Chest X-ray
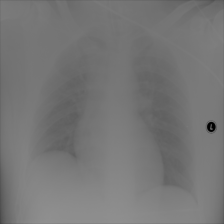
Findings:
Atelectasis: negative
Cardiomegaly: negative
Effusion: negative
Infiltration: negative
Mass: negative
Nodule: negative
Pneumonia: negative
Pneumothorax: negative
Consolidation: negative
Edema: negative
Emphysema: negative
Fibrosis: negative
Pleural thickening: negative
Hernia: negative